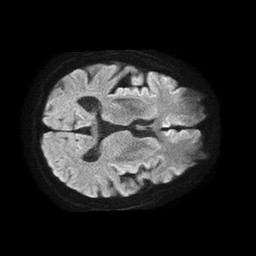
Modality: TRACE
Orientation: axial
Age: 56
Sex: female
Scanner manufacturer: philips
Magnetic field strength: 1.5 T
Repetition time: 4.6 s
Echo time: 0.08521 s